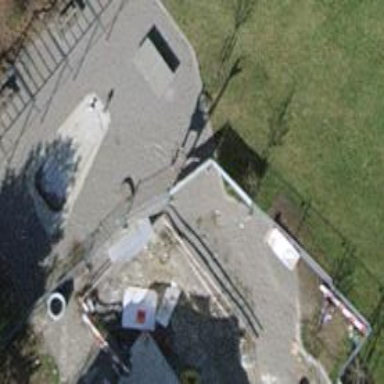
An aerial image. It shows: Playground featuring climbing frame with general playground theme.